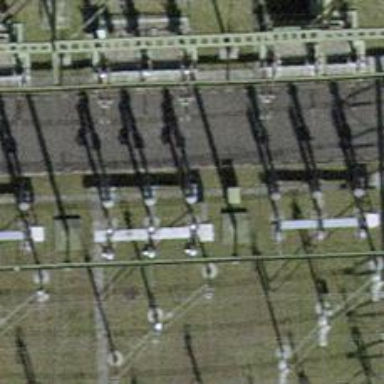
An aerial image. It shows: Insulator used in power systems.